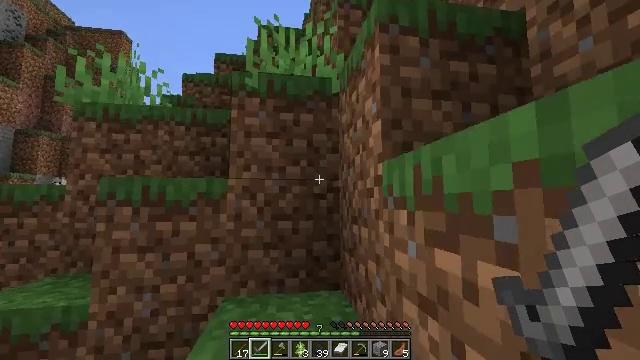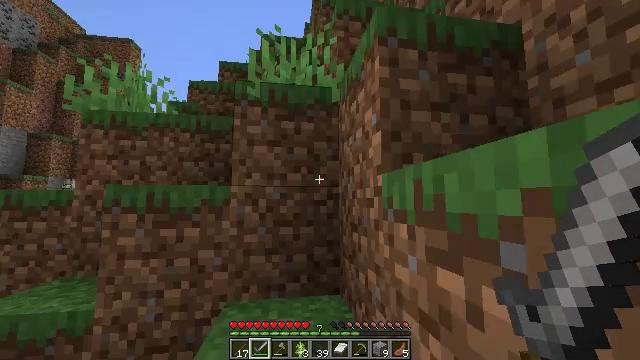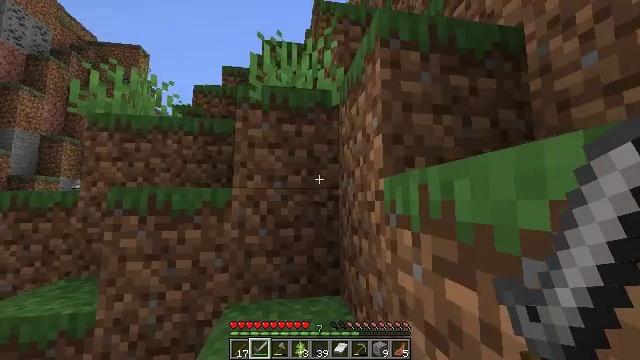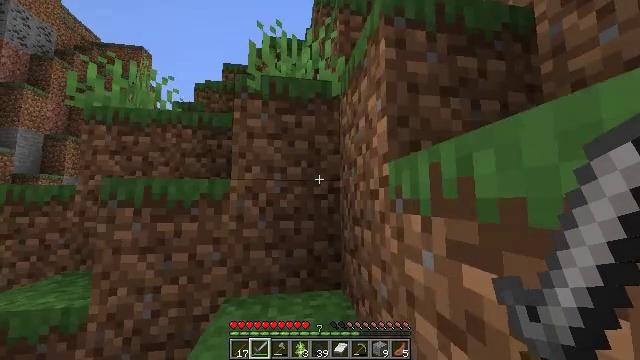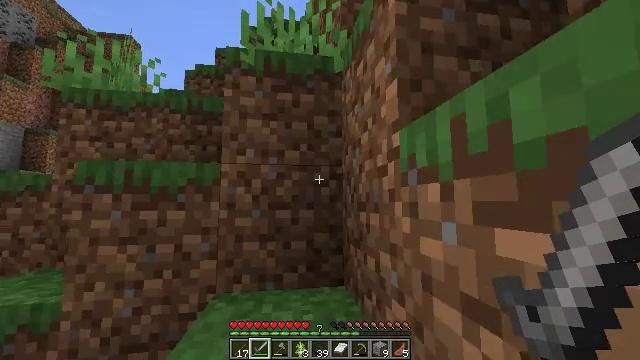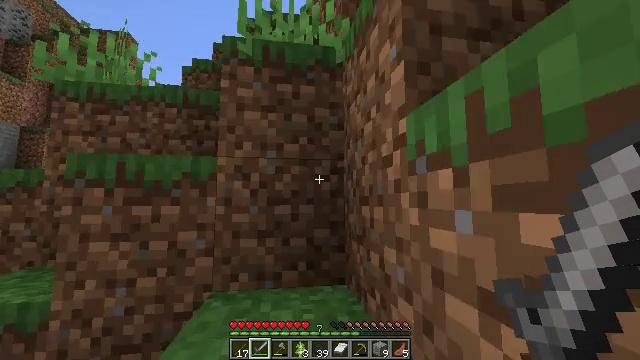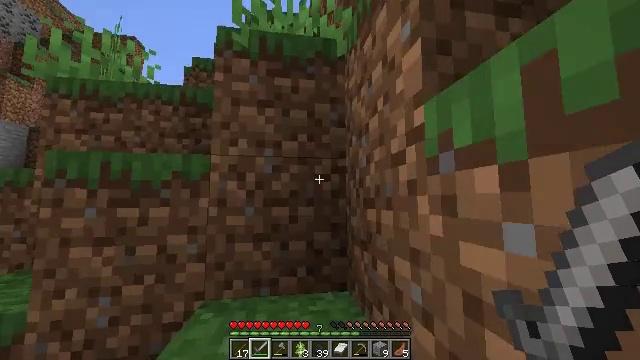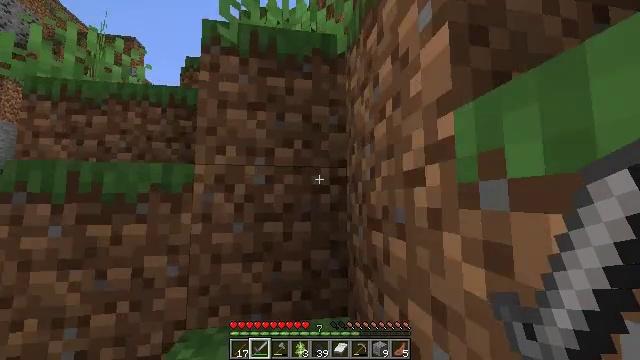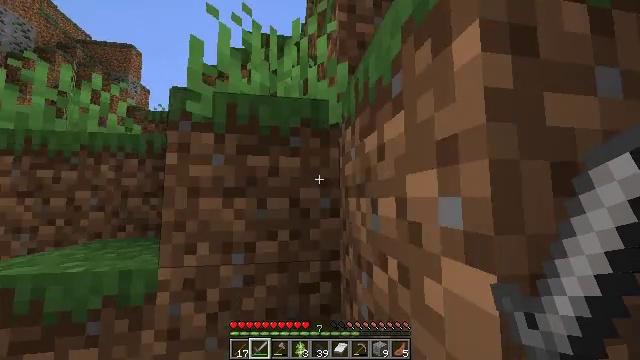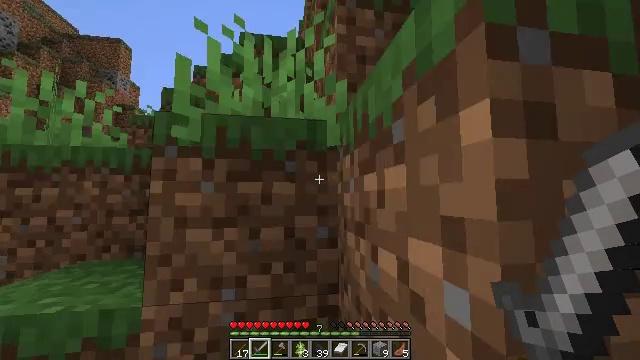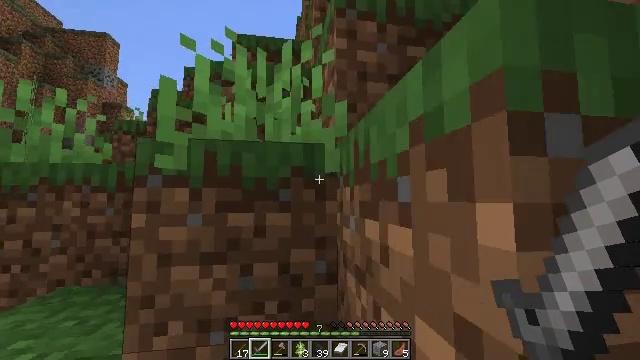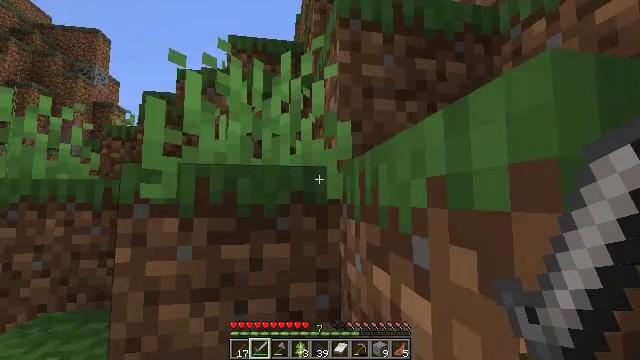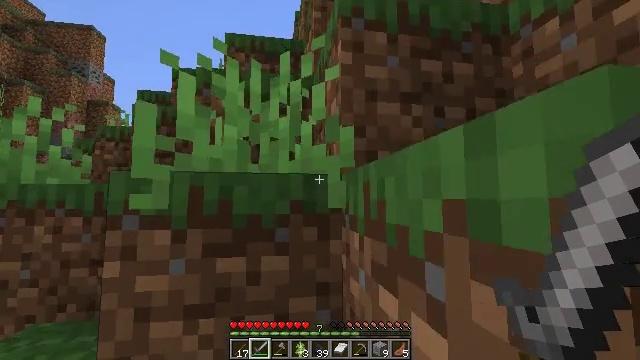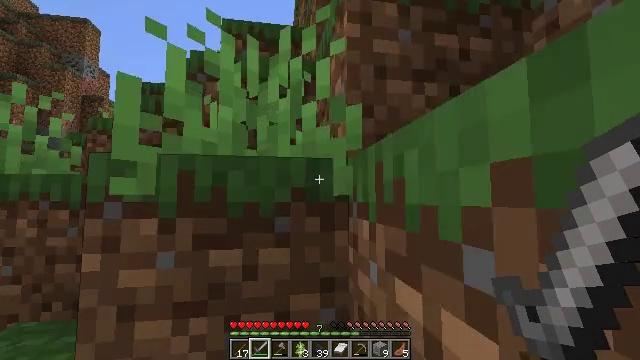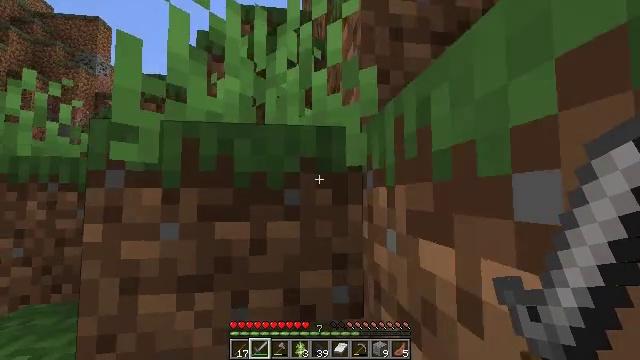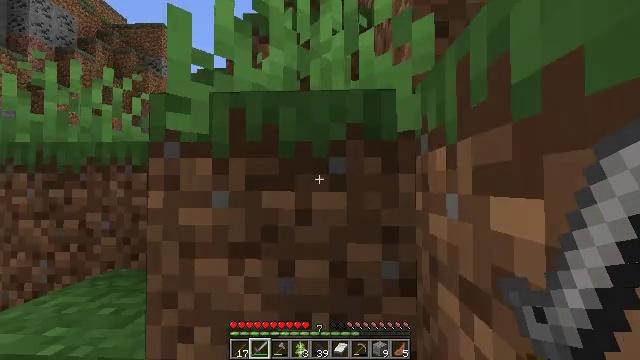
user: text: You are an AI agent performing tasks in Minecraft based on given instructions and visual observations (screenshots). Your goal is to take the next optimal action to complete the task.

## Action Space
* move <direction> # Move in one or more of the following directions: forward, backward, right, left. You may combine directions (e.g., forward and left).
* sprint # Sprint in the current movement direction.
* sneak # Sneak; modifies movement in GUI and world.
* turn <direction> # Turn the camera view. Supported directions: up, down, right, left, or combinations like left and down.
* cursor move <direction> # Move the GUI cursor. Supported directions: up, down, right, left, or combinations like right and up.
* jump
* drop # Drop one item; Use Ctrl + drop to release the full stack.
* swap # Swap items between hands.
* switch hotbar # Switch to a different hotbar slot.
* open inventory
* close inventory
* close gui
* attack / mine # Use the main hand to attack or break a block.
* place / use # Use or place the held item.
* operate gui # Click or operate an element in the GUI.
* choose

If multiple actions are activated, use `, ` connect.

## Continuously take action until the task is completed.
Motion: motion action
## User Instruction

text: Collect some oak leaves.
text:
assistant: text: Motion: move forward, sprint, jump
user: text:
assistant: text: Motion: move forward, sprint, jump
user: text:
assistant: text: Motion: move forward, sprint, jump
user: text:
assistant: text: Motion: move forward, sprint, jump
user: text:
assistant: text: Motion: move forward, sprint, jump
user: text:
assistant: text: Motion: move forward, sprint, jump
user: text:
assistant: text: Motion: move forward, sprint, jump
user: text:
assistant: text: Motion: move forward, sprint, jump
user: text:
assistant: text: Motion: move forward, sprint, jump
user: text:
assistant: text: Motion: move forward, sprint, jump
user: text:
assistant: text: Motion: move forward, sprint, jump
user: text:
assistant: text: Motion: move forward, sprint, jump
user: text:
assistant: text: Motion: move forward, sprint, jump
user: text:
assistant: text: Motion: move forward, sprint, turn left, jump
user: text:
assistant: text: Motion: move forward, sprint, turn left and down, jump
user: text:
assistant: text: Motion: move forward, sprint, turn left, jump
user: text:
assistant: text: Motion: move forward, sprint, turn left, jump
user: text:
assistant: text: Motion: move forward, sprint, turn left and down, jump
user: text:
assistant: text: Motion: move forward, sprint, turn left and down, jump
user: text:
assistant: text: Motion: move forward, sprint, turn left and down, jump
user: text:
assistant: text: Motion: move forward, sprint, turn left, jump
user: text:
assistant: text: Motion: move forward, sprint, turn left, jump
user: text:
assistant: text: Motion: move forward, sprint, turn left and down, jump
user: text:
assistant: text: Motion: move forward, sprint, turn left, jump
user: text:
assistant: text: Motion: move forward, sprint, jump
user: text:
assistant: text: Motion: move forward, sprint, jump
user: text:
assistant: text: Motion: move forward, sprint, jump
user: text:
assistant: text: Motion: move forward, sprint, turn right, jump
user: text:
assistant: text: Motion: move forward, sprint, turn right, jump
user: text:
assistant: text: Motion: move forward, sprint, turn right, jump